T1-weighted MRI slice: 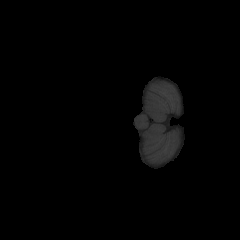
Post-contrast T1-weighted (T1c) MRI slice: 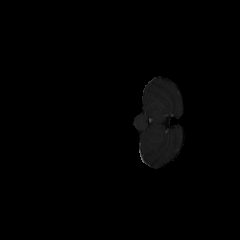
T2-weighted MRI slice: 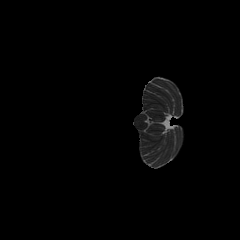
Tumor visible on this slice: no